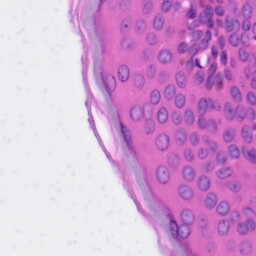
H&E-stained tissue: Skin